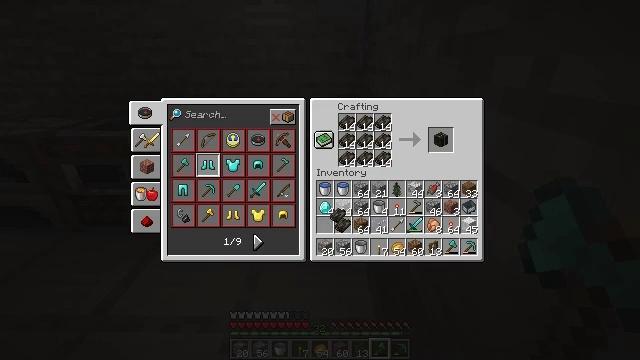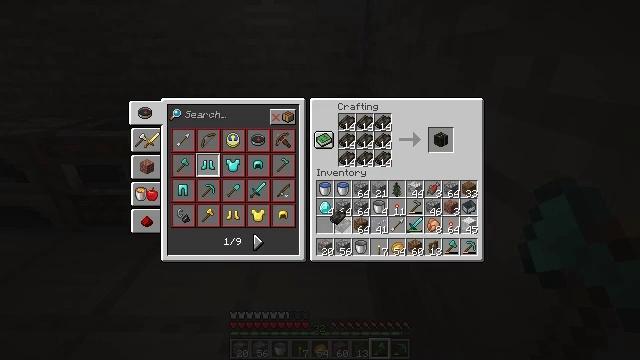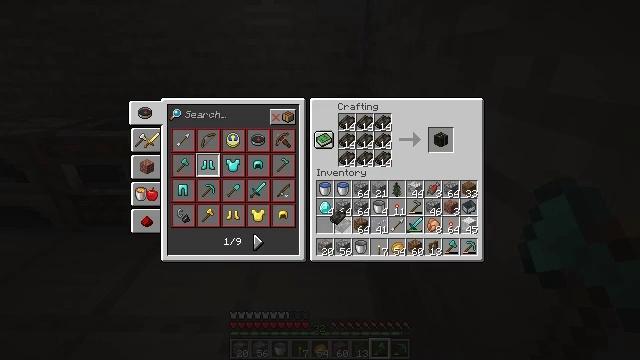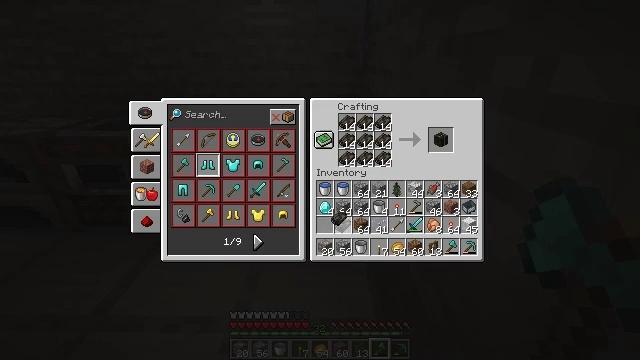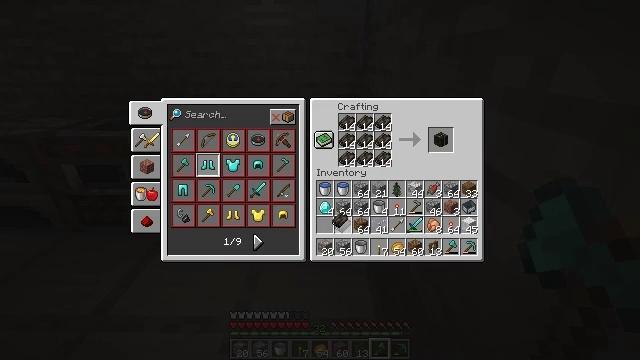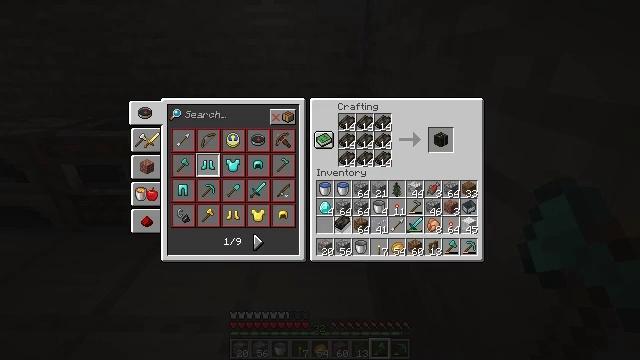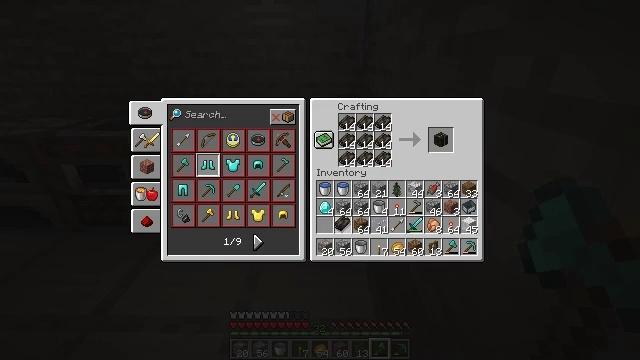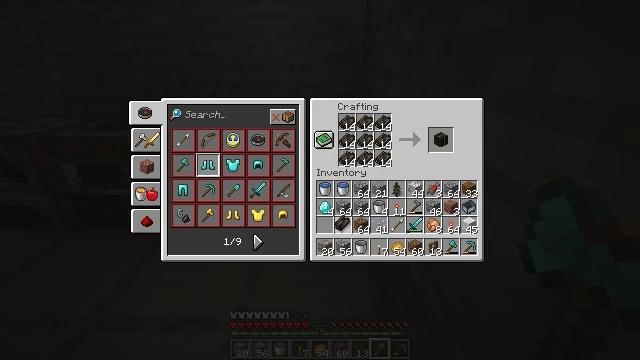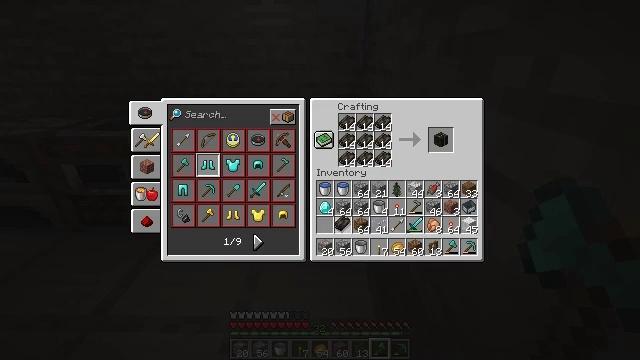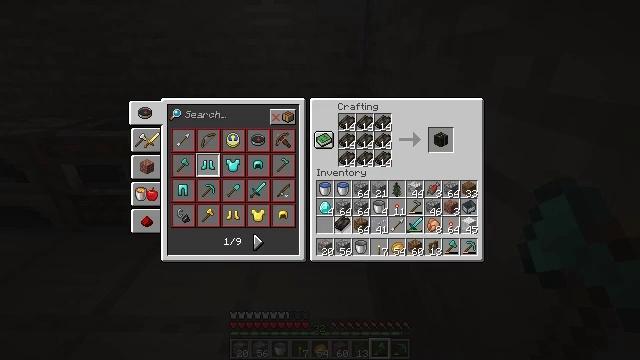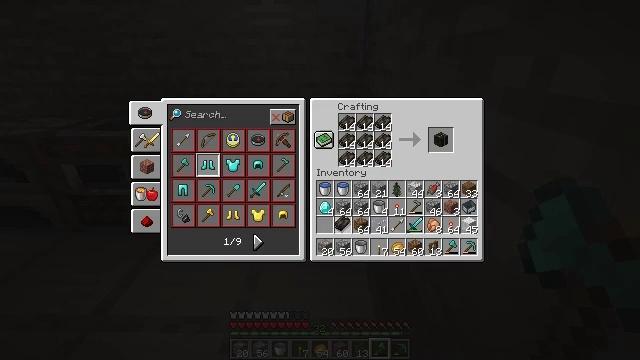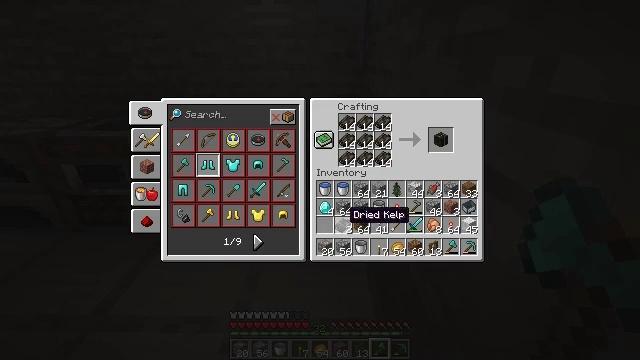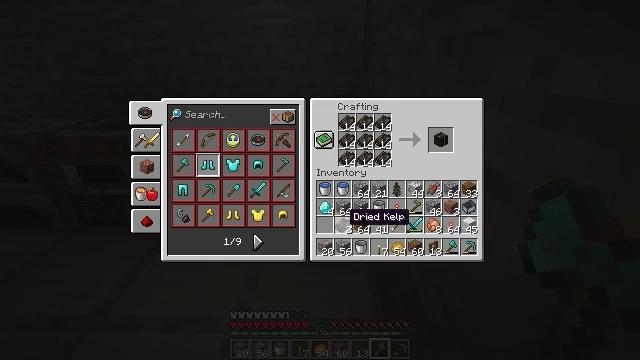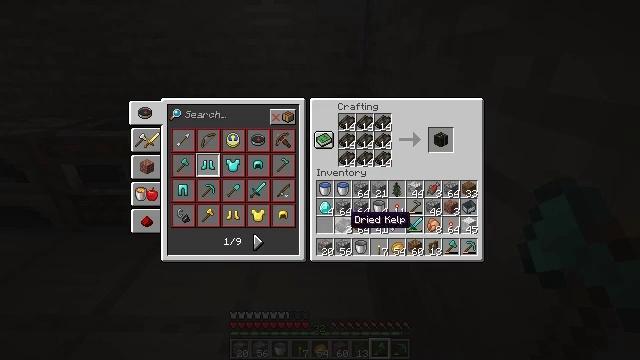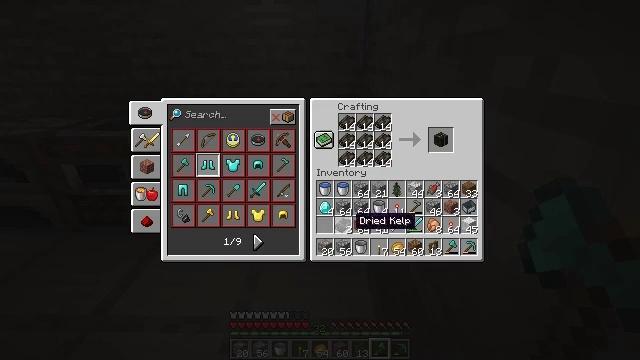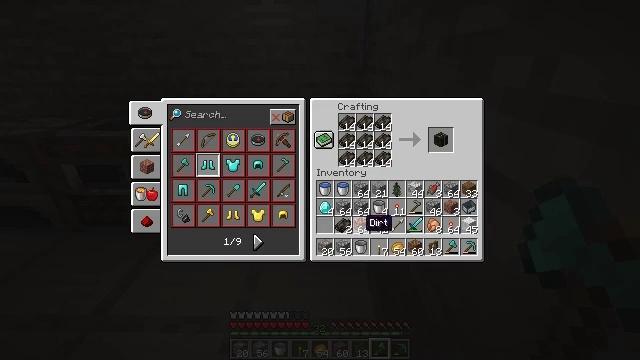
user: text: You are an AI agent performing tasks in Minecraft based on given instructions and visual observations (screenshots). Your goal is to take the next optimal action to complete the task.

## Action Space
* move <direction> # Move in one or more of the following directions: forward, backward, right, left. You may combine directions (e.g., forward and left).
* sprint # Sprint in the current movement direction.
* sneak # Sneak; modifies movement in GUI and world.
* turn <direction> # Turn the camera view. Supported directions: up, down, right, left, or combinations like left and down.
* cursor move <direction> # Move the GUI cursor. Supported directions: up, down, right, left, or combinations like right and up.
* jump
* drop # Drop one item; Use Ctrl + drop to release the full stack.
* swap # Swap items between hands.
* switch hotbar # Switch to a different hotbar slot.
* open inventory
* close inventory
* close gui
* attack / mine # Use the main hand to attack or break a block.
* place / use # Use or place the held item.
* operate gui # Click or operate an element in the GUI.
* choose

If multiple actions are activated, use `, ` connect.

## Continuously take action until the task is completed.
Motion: motion action
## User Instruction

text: Form a dried kelp block with dried kelp at the crafting table.
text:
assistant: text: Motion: no_op
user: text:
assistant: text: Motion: no_op
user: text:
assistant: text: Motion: no_op
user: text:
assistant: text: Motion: no_op
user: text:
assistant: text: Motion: no_op
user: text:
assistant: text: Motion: no_op
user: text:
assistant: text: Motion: no_op
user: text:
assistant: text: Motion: attack / mine
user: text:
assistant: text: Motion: attack / mine
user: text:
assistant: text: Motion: attack / mine
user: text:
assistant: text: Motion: no_op
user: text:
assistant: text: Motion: no_op
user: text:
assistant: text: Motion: no_op
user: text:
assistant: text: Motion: no_op
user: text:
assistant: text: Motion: turn right
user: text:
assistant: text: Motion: turn right
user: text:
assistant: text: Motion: turn right
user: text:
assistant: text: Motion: turn right
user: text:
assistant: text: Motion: turn right
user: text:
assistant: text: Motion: turn right and up
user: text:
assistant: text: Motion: turn right and up
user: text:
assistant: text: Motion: turn right and up
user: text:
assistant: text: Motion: turn right and up
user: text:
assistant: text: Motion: turn up
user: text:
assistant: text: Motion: turn up
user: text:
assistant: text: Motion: turn left and up
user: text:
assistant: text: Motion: turn left and up
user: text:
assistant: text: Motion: turn left
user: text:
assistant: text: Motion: sneak
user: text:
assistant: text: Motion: sneak